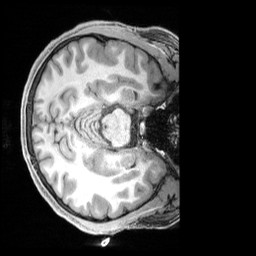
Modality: T1w
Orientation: axial
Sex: male
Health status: ill
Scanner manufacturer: siemens
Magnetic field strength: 3 T
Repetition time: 2.4 s
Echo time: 0.00201 s